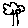
Label: tree